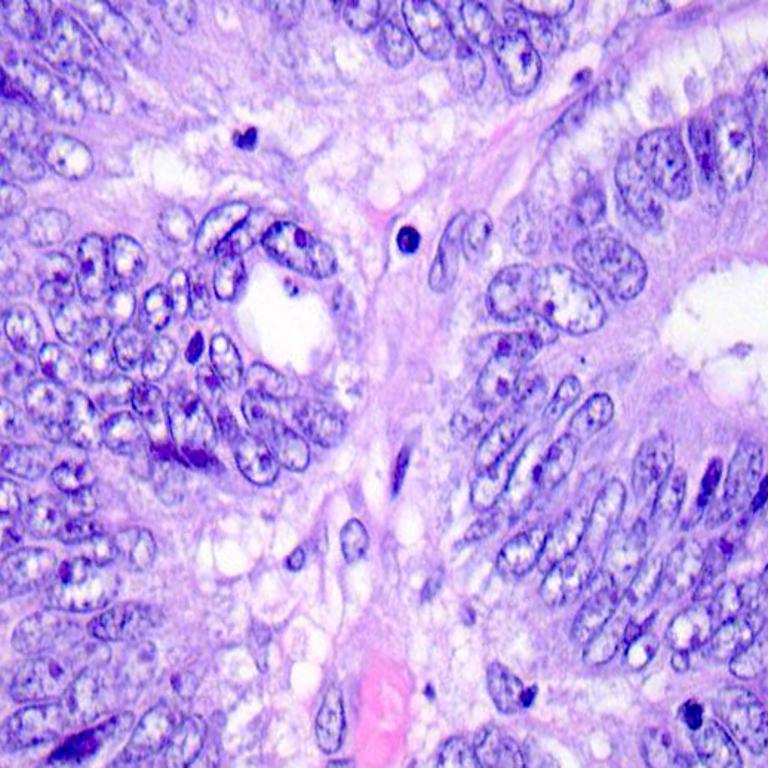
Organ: colon
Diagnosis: adenocarcinomas